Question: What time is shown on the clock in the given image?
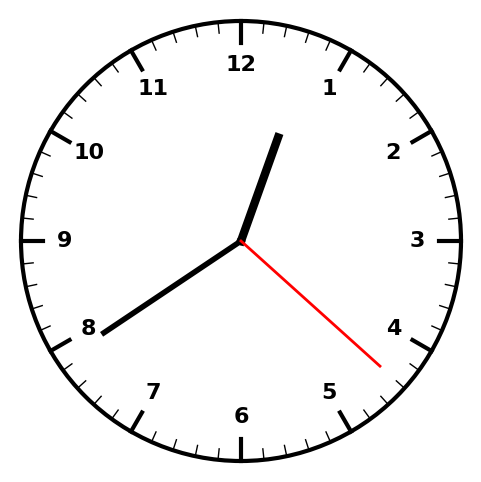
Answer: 12:39:22